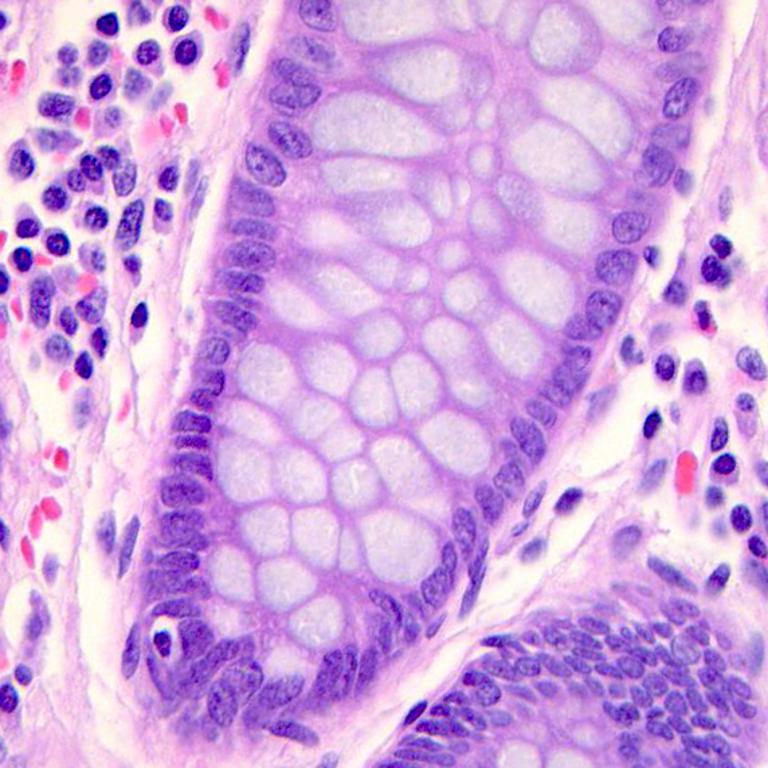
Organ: colon
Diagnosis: benign